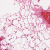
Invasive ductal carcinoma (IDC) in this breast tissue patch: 0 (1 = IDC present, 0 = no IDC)